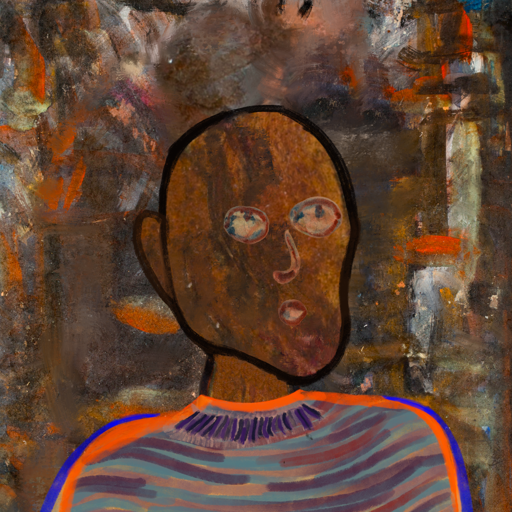
Background: GypsyQueen, Head And Neck Side: Mosgoul, Face Side: Orphan, Bust: Experience, Hair Side: Blank, Head Accessory: Blank, Second Necklace: Blank, Necklace: HillGirl, Baby: Blank